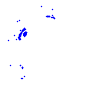
Particle: kaon